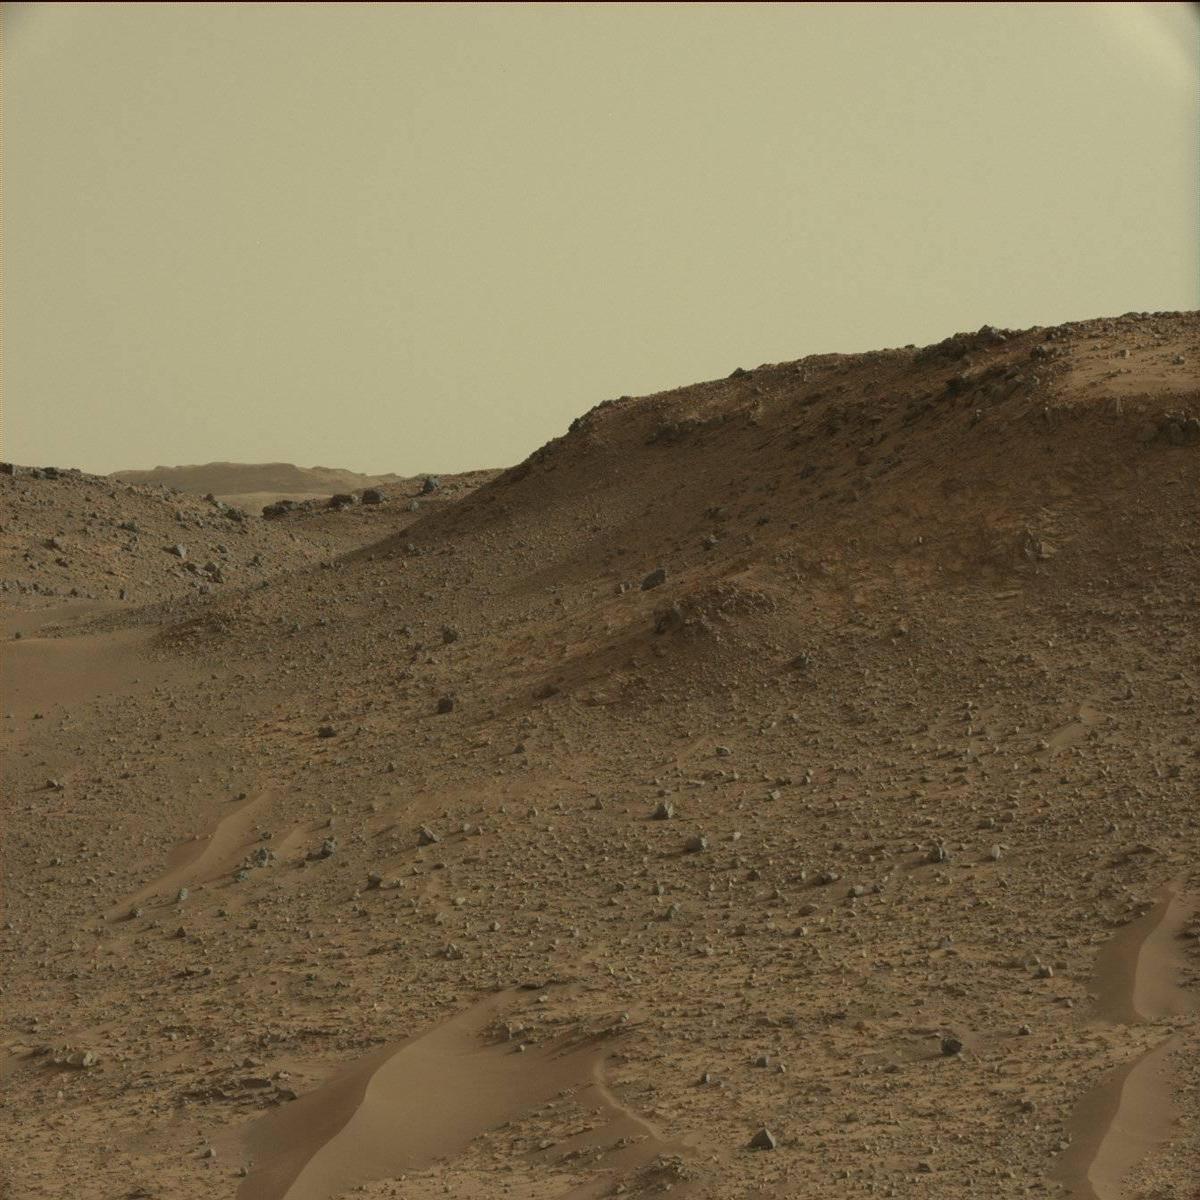
Terrain classes present: Bedrock, Ridge, Sand / Soil, Sky